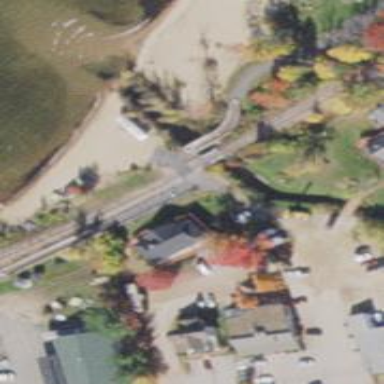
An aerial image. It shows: Crossing for the railway.